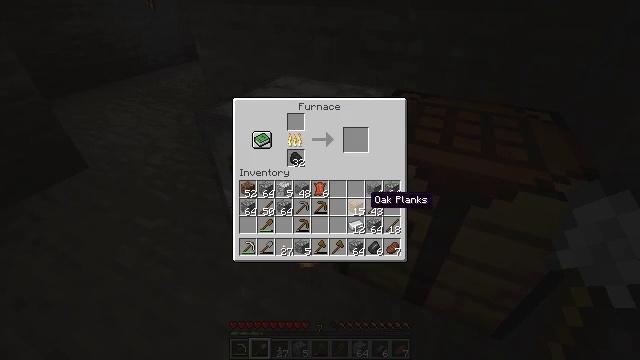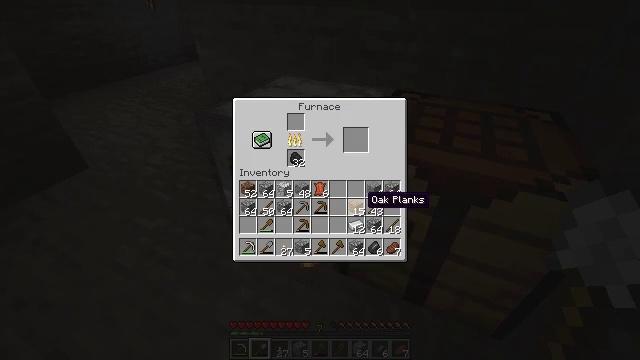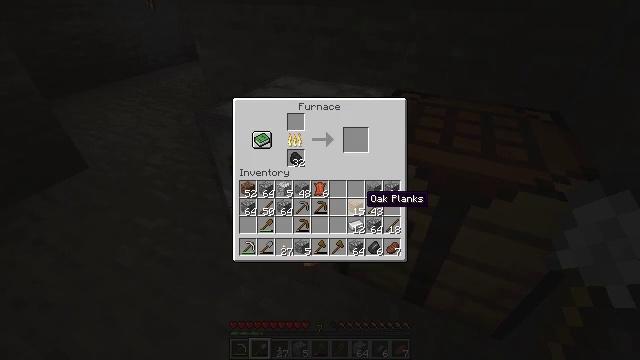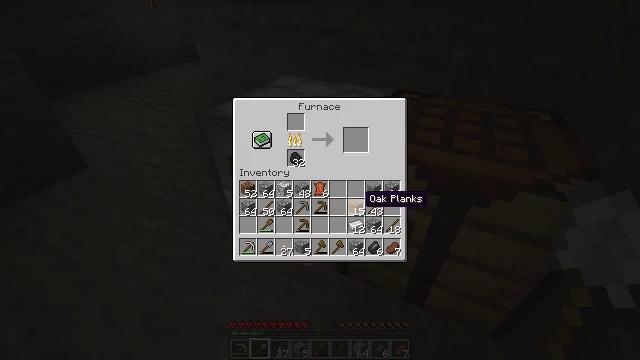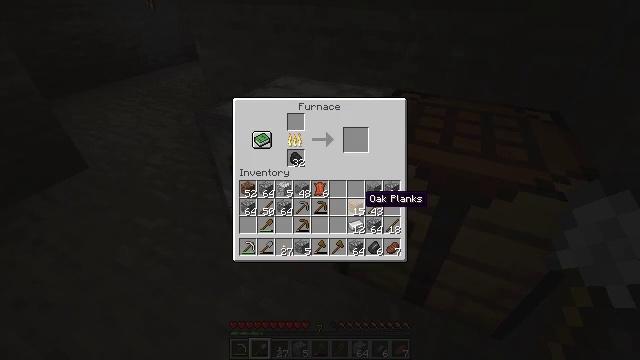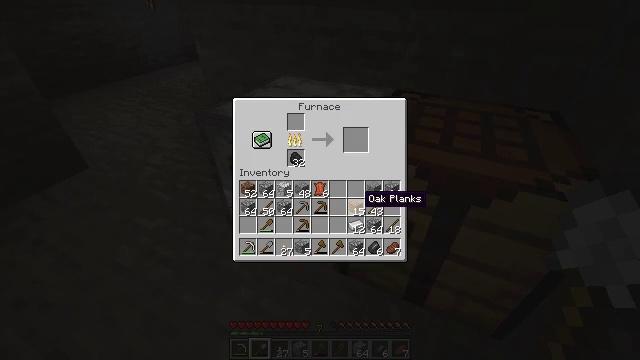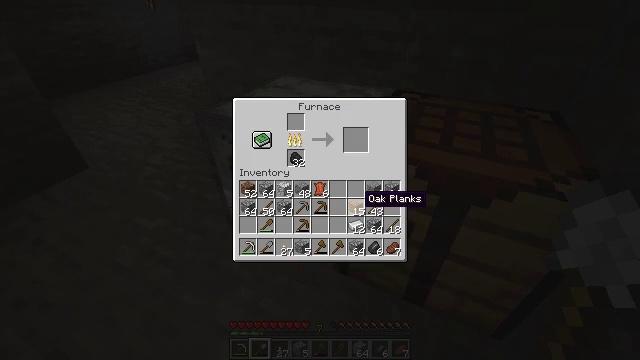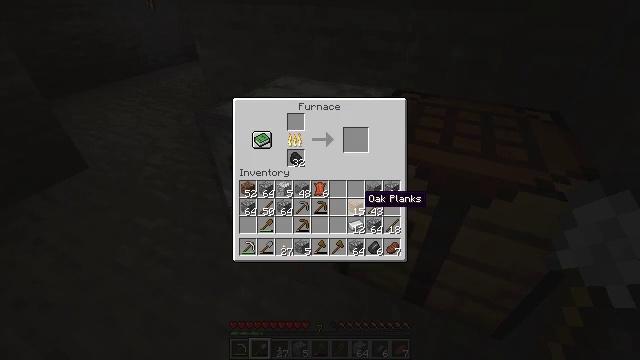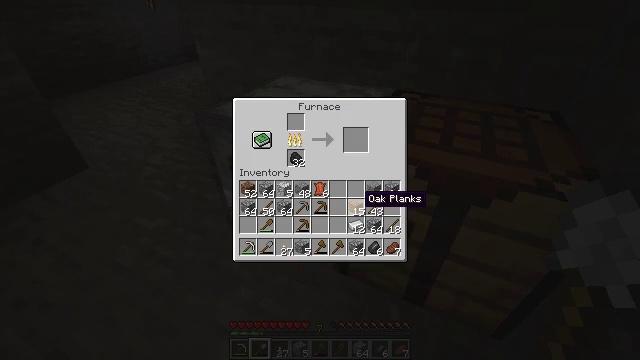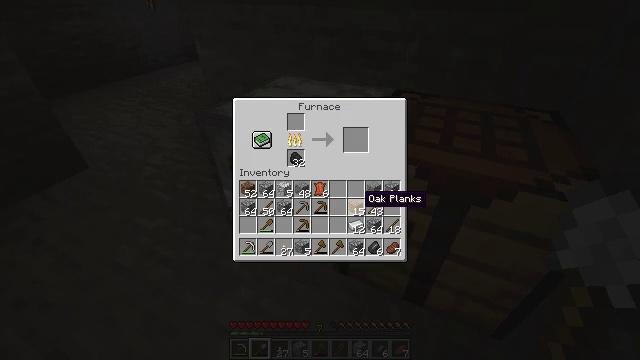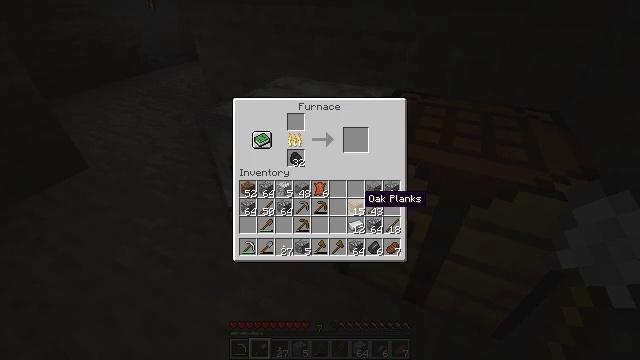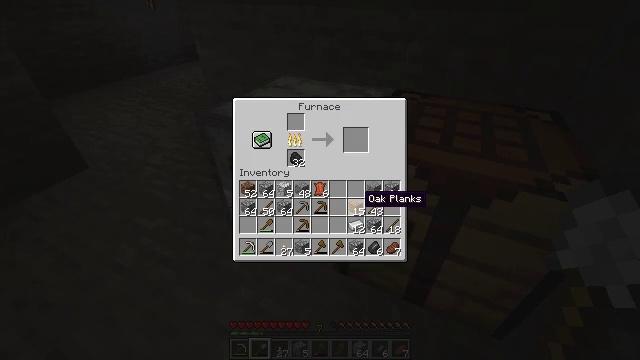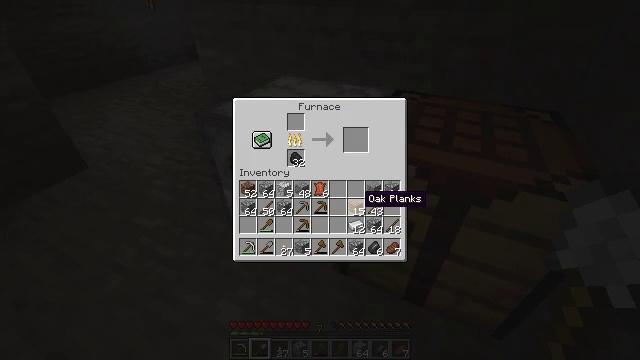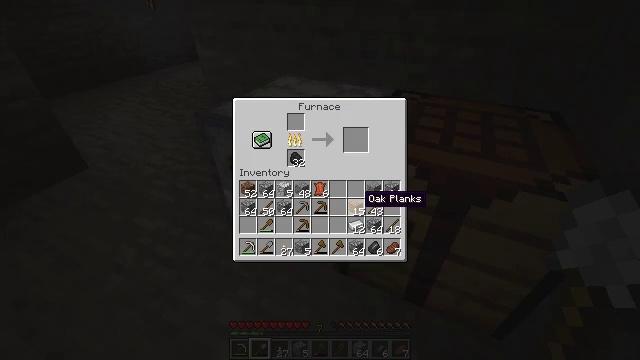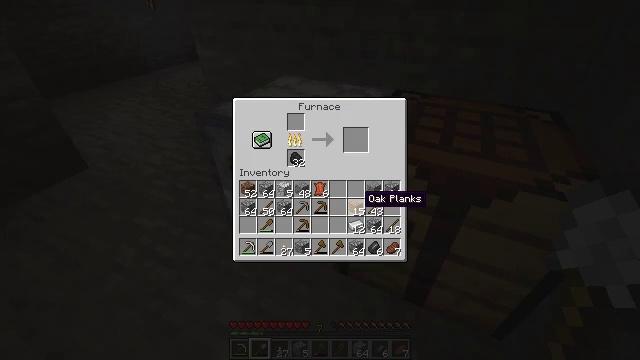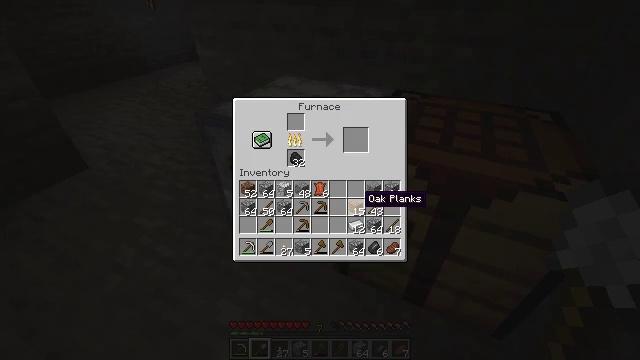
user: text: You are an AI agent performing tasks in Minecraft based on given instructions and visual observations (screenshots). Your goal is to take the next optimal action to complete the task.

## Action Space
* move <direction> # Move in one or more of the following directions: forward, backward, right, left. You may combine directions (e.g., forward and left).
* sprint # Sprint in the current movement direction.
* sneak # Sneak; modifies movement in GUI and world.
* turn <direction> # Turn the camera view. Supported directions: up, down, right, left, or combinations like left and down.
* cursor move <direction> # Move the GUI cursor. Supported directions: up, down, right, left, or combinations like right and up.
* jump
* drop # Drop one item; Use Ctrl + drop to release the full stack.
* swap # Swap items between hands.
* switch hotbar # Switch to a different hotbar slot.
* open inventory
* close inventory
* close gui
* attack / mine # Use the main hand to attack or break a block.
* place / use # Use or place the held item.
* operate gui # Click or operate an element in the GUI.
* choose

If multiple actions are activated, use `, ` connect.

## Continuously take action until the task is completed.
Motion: motion action
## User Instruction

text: Open the crafting table to make flint and steel with iron and flint.
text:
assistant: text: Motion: no_op
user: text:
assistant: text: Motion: no_op
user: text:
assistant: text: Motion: no_op
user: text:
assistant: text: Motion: no_op
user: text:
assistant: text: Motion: no_op
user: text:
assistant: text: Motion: no_op
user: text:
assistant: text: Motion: no_op
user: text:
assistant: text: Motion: no_op
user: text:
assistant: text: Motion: no_op
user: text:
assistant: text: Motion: no_op
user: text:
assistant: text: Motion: no_op
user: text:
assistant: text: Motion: no_op
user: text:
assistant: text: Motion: no_op
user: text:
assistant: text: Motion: no_op
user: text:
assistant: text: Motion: sneak
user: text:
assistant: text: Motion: sneak, operate gui
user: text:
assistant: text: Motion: sneak, operate gui
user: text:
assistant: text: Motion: sneak
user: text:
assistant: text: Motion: sneak
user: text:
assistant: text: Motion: sneak
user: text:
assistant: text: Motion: sneak
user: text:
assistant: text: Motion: no_op
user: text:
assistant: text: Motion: no_op
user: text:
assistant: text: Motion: cursor move up
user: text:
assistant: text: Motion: cursor move left and up
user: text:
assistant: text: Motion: cursor move left and up
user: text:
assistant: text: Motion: no_op
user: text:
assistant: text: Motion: no_op
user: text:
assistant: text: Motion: no_op
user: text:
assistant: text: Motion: cursor move down